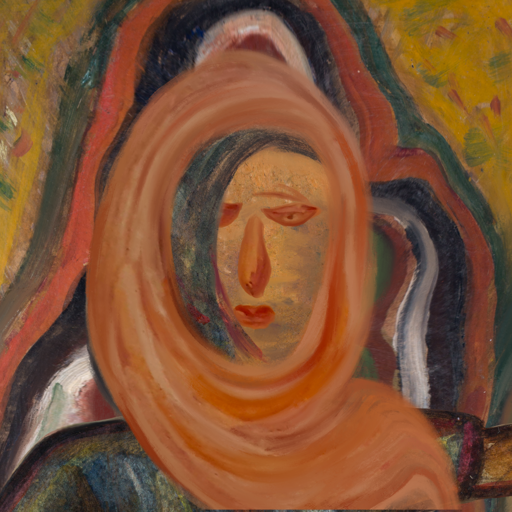
Background: AfterRaid, Head And Neck Front: In_The_Sun, Face Front: Pious_Lady, Bust: Mosgoul, Hair Front: Gypsy_Mother, Head Accessory: Pious_Lady_Scarf, Second Necklace: Blank, Necklace: Blank, Baby: Blank